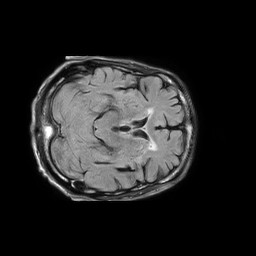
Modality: FLAIR
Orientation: axial
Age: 74
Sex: male
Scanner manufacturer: philips
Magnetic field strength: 1.5 T
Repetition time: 10 s
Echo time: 0.11 s